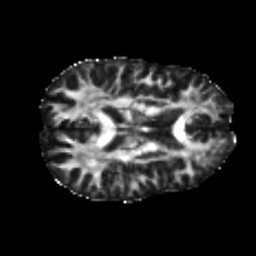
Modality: FA
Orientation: axial
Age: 21
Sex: female
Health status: healthy
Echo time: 0.074 s